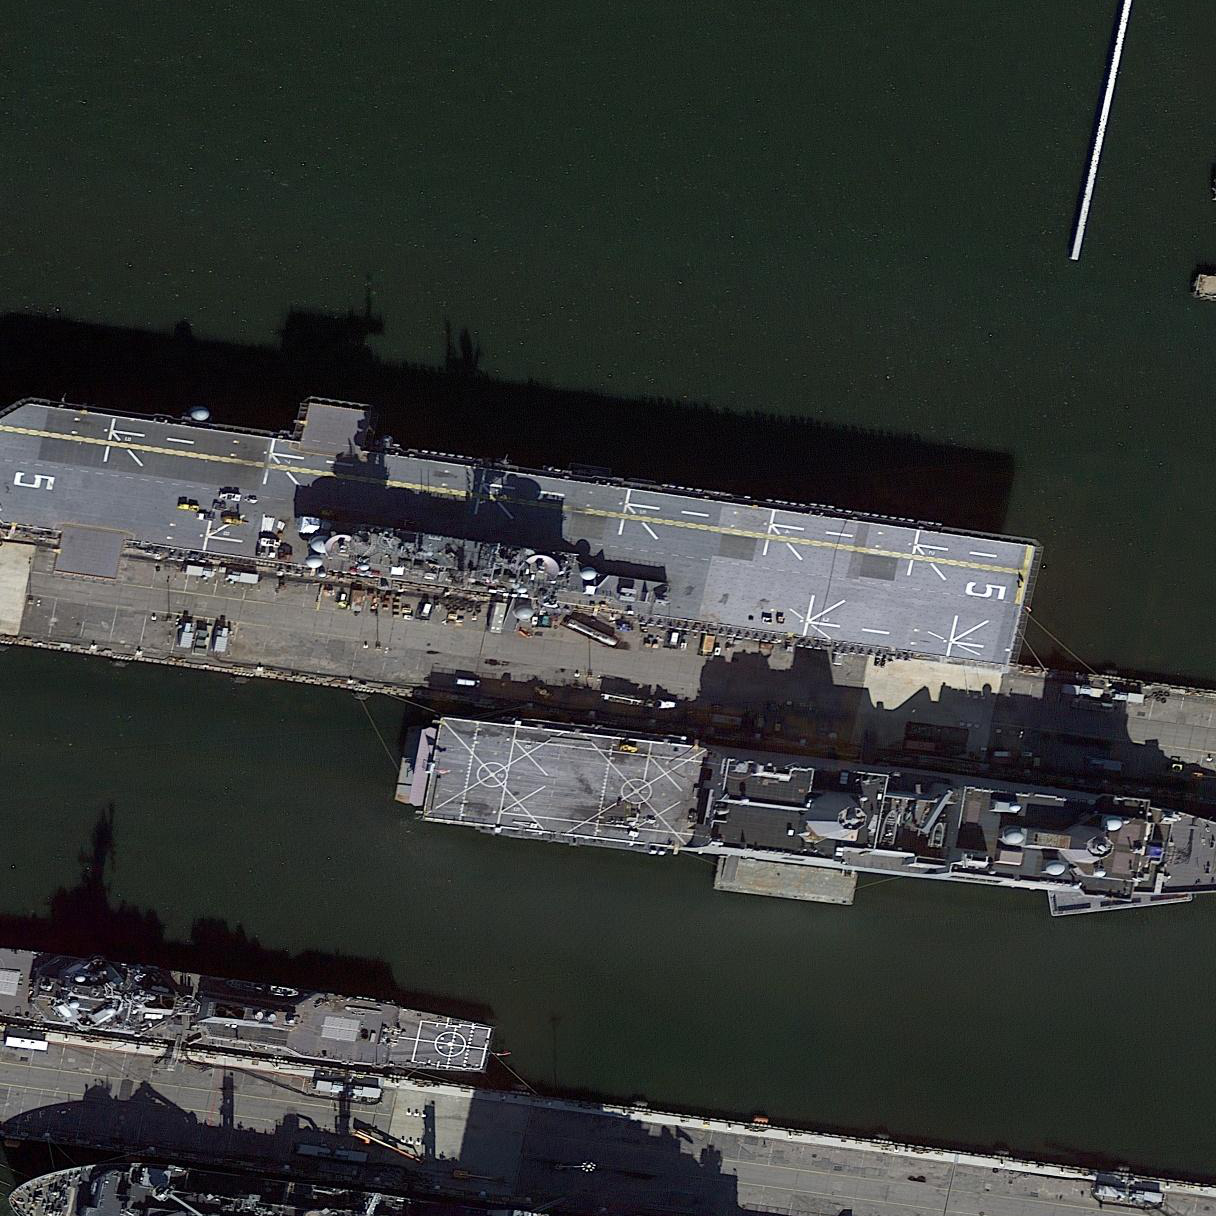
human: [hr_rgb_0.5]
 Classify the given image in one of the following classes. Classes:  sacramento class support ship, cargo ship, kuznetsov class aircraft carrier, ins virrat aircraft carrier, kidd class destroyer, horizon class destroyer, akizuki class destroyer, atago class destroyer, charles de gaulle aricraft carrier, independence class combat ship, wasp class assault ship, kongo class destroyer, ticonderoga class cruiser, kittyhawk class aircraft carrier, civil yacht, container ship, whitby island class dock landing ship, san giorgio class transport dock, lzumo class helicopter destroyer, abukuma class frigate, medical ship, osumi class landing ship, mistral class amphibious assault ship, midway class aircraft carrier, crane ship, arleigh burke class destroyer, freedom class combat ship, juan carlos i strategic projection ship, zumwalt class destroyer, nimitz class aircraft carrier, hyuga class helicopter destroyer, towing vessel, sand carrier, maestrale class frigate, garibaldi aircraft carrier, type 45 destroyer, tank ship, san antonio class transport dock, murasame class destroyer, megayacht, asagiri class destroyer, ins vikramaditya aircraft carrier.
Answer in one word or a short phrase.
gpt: Wasp class assault ship